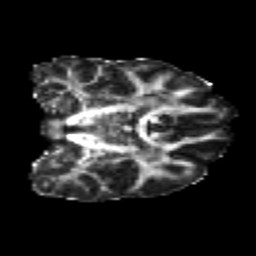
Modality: FA
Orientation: coronal
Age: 21
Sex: female
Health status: healthy
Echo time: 0.074 s